Question: Please have a look at the below query
'''
SELECT 'indexVal' FROM 'key_word'WHERE 'hashed_word' IN ('001','01v','0ji','0k9','0vc','0@v','0%d','13#' ,'148' ,'1e1','1sx','1v$','1@c','1?b','1?k','226','2kl','2ue','2*l','2?4','36h','3au','3us','4d~')
'''
This will select the list of 'indexVal'. A small screenshot of the result is below.

But this is not what I need. I need to know "how many times" each 'indexVal' appeared in the "search". For an example, something like
'''
[1,400] [30,30000] [5555,78789]
'''
In above, imagine each single bracket represents a row in table. The first Items is the first row, which represents the 'indexVal'. The second item is the second column, which represents how many number of times the 'indexVal' appeared in search.
My SQL knowledge is not good, now started reading stuff. So, how can I do this? I appreciate your advice.
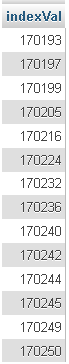
Answer: try this:
'''
select indexval,count(indexval) from key_word where hashed_word IN ('001','01v','0ji','0k9','0vc','0@v','0%d','13#' ,'148' ,'1e1','1sx','1v$','1@c','1?b','1?k','226','2kl','2ue','2*l','2?4','36h','3au','3us','4d~') group by indexval
'''